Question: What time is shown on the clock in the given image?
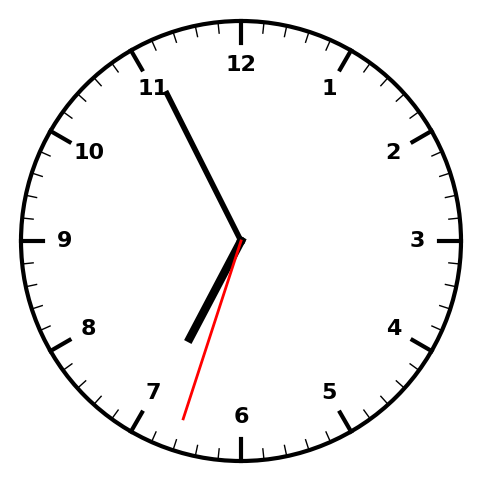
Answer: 06:55:33